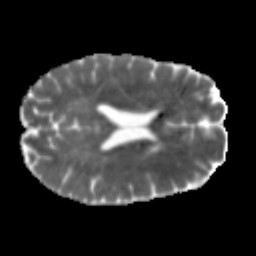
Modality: MD
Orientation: axial
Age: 46
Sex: male
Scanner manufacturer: siemens
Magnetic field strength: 3 T
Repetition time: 5 s
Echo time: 0.108 s